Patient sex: F
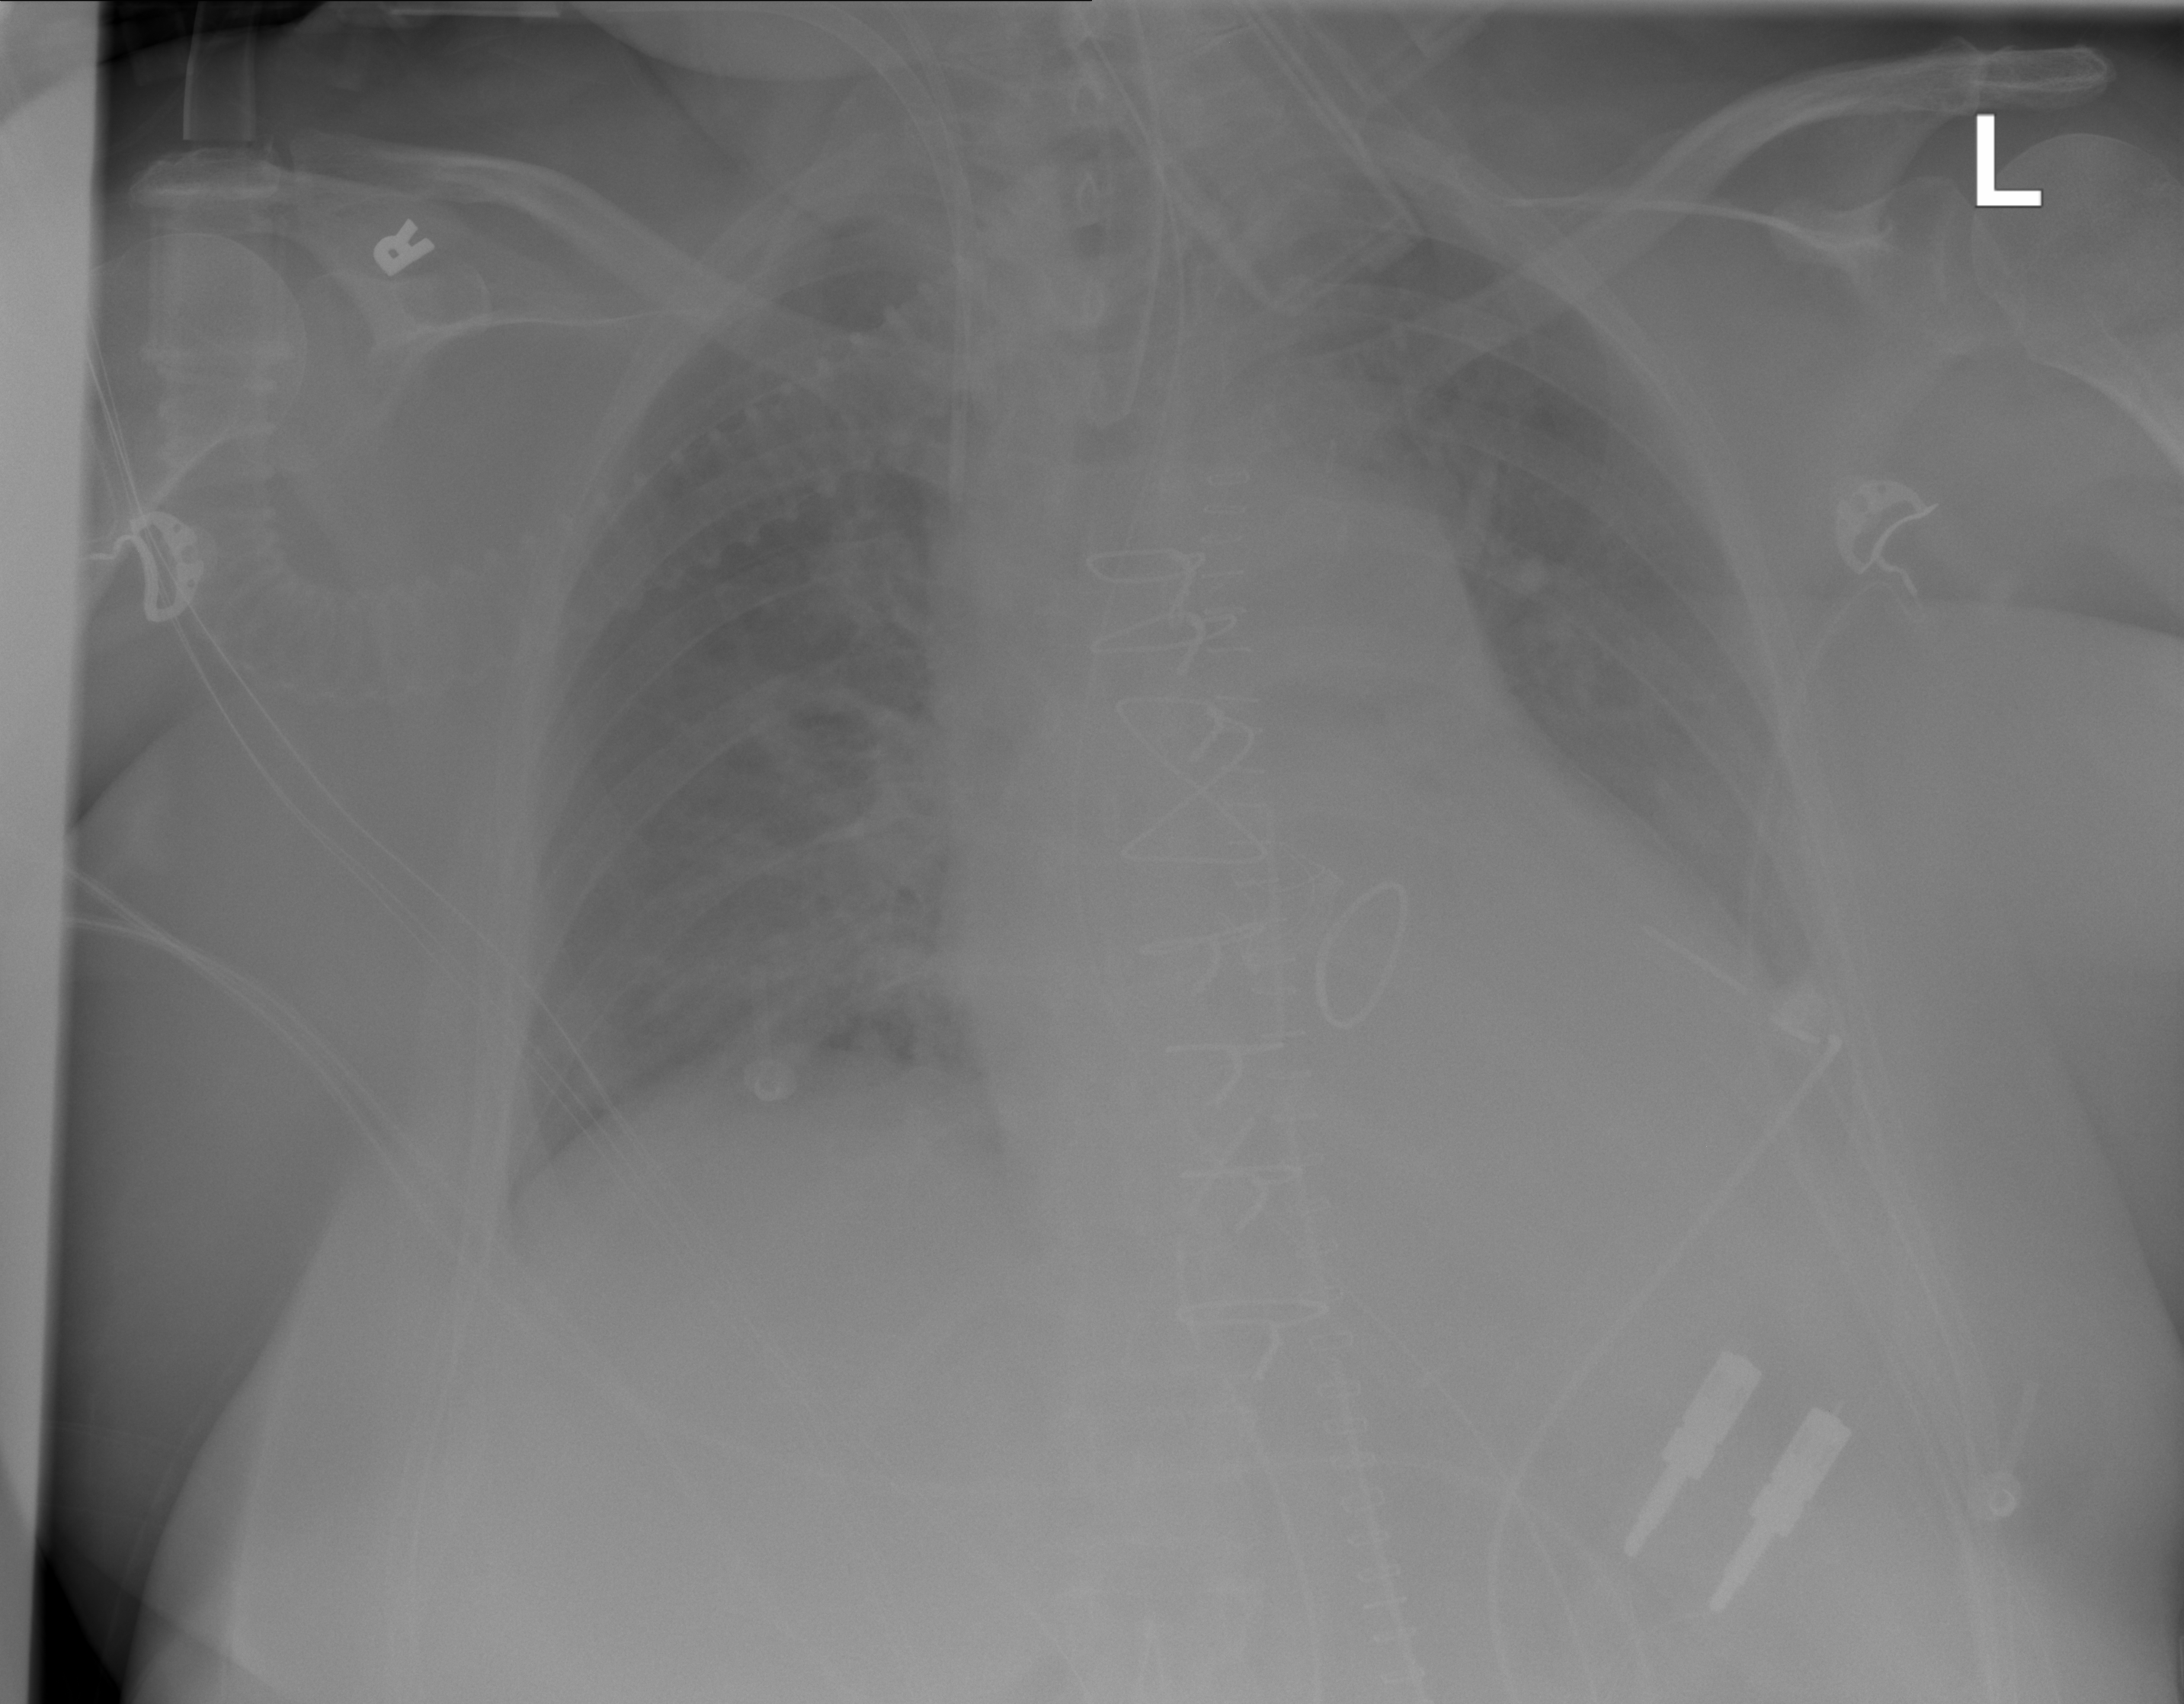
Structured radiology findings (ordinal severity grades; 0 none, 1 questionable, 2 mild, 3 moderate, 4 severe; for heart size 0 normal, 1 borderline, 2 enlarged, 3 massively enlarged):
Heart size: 1
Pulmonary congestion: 0
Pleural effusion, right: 1
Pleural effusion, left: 2
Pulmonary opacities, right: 2
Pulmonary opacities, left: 0
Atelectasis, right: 0
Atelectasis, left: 2